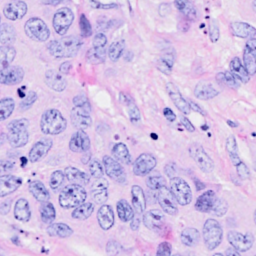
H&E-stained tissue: Breast